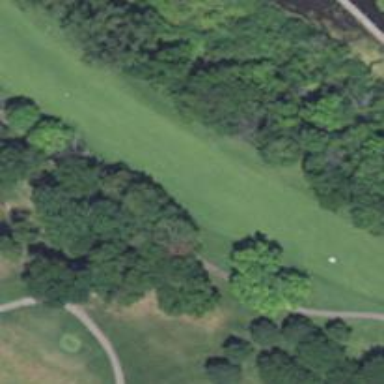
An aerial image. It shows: View of golf hole.